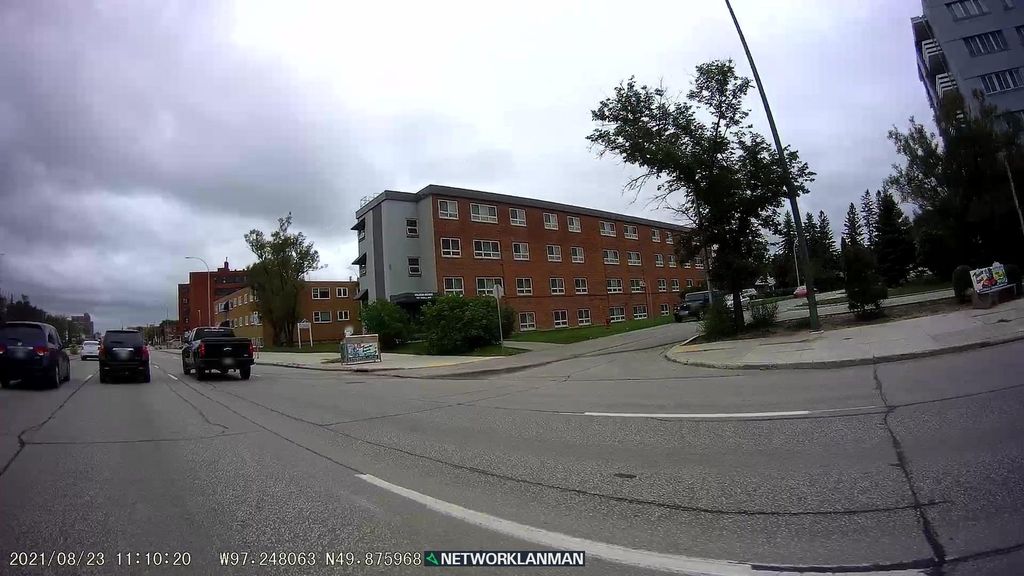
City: winnipeg